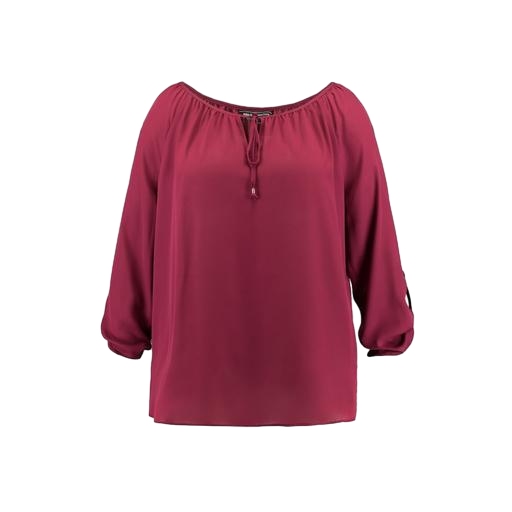
red plus size tie-neck blouse, saturday tunic merlot, red plus size cold-shoulder peasant, white background